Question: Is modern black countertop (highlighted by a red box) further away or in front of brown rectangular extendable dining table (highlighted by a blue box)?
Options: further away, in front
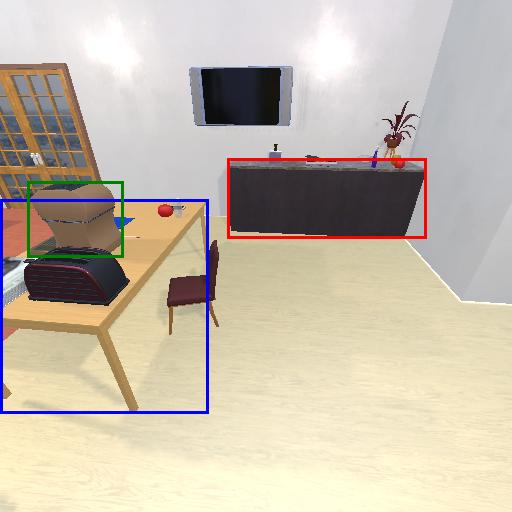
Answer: further away